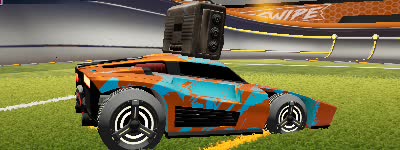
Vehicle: breakout